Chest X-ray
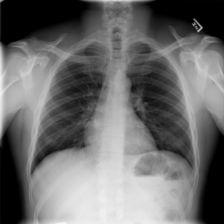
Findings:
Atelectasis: negative
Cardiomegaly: negative
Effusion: negative
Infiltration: negative
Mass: negative
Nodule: negative
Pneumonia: negative
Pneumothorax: negative
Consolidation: negative
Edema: negative
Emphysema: negative
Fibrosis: negative
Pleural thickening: negative
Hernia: negative